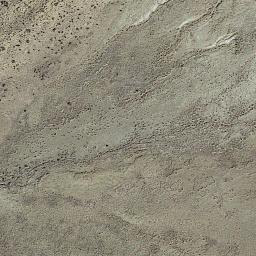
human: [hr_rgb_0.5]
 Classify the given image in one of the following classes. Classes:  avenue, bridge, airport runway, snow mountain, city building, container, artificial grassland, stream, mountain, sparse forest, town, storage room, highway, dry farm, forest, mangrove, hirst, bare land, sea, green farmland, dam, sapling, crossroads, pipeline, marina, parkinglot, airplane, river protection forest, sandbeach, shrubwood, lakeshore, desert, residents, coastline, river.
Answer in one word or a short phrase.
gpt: bare land